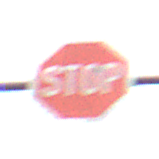
Verkehrszeichen: Stop
Umgebung: Outdoor, Nature
Tageszeit: MorningAfternoon
Wetter: Overcast
Licht: Natural
Jahreszeit: NotSpecified
Kontrast: LowContrast